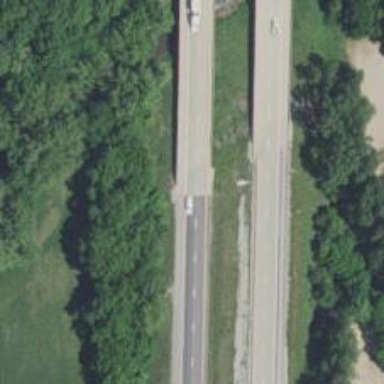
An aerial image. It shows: Bridge over motorway.